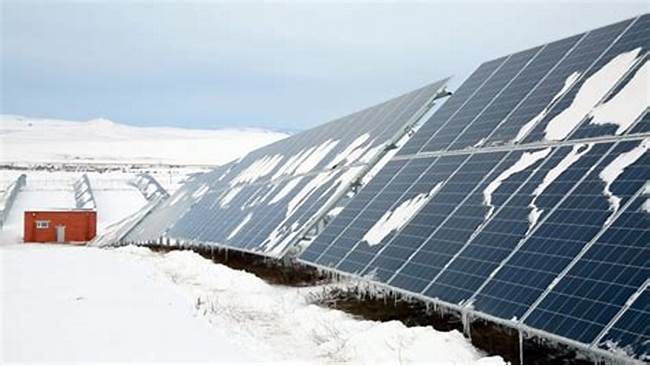
Label: Snow-Covered